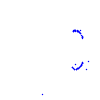
Particle: pion